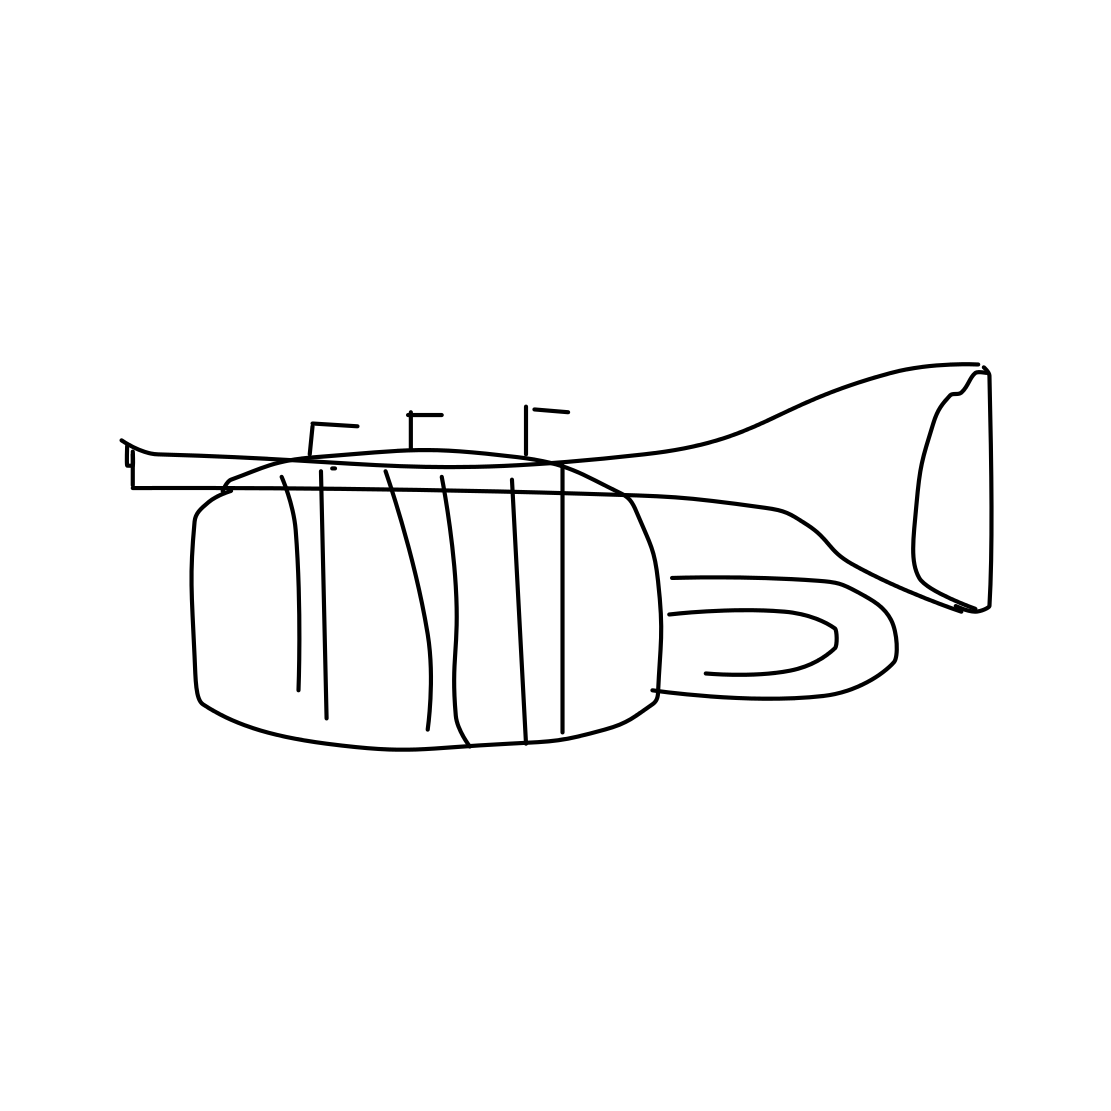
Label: trumpet